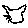
Label: cat